Field crop: maize
Growth stage: 2
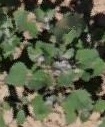
Species: chenopodium